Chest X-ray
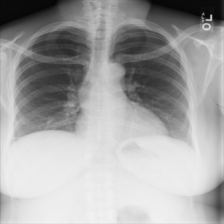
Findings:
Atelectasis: positive
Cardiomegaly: negative
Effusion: negative
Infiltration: negative
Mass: negative
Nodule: negative
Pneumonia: negative
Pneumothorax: negative
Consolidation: negative
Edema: negative
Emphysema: negative
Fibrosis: negative
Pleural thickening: negative
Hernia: negative